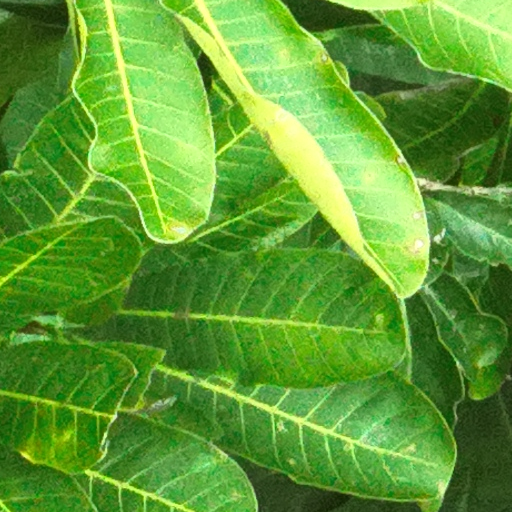
Species: Anacardium excelsum
GBIF accepted scientific name: Anacardium excelsum
Crown area (m\u00b2): 252.595